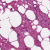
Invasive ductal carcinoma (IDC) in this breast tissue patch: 0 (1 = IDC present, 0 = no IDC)